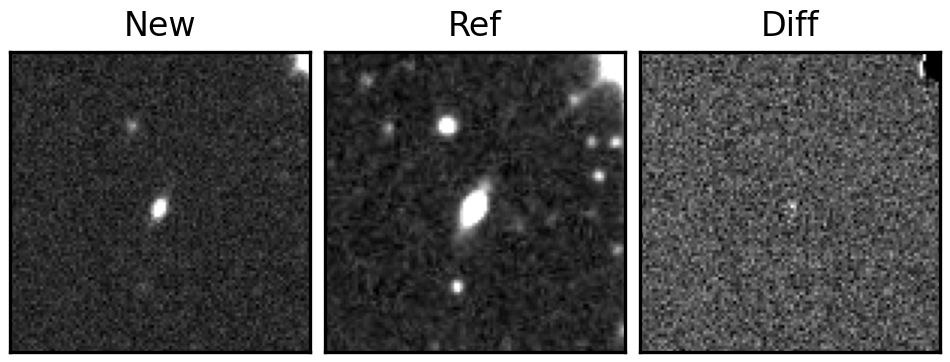
Label: real